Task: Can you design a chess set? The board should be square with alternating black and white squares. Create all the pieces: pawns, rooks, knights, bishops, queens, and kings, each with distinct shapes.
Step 5093:
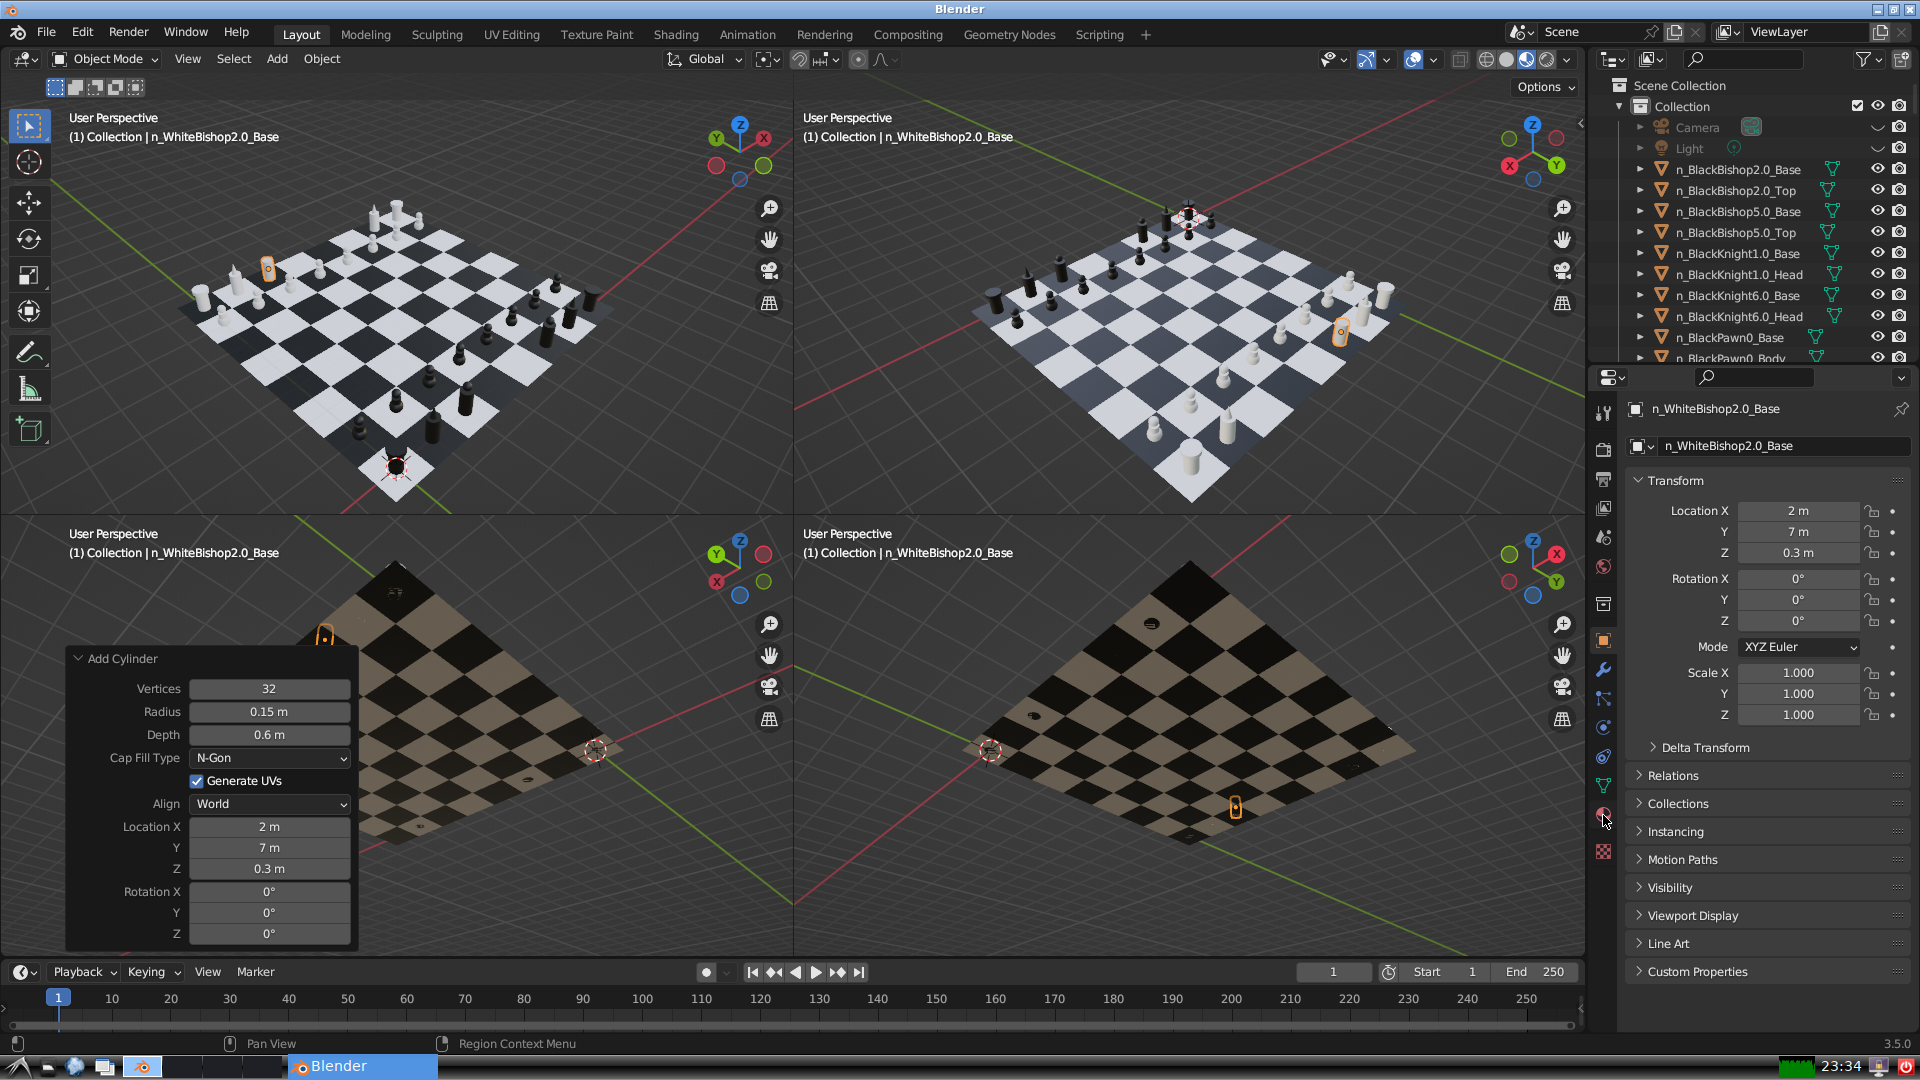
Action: click: no